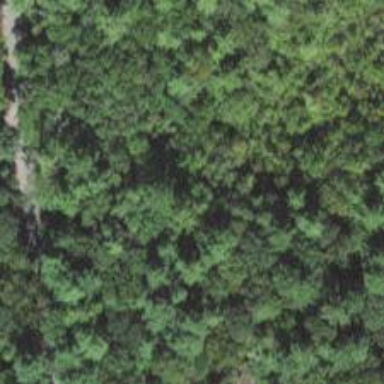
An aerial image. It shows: Mixed woodland area with various types of leaves.